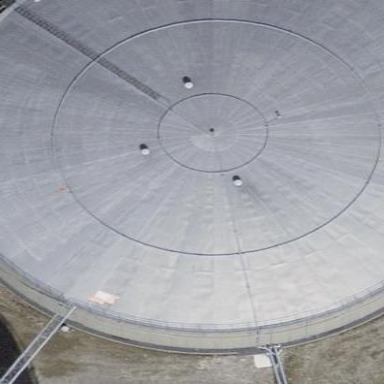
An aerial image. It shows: Storage tank building.